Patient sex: F
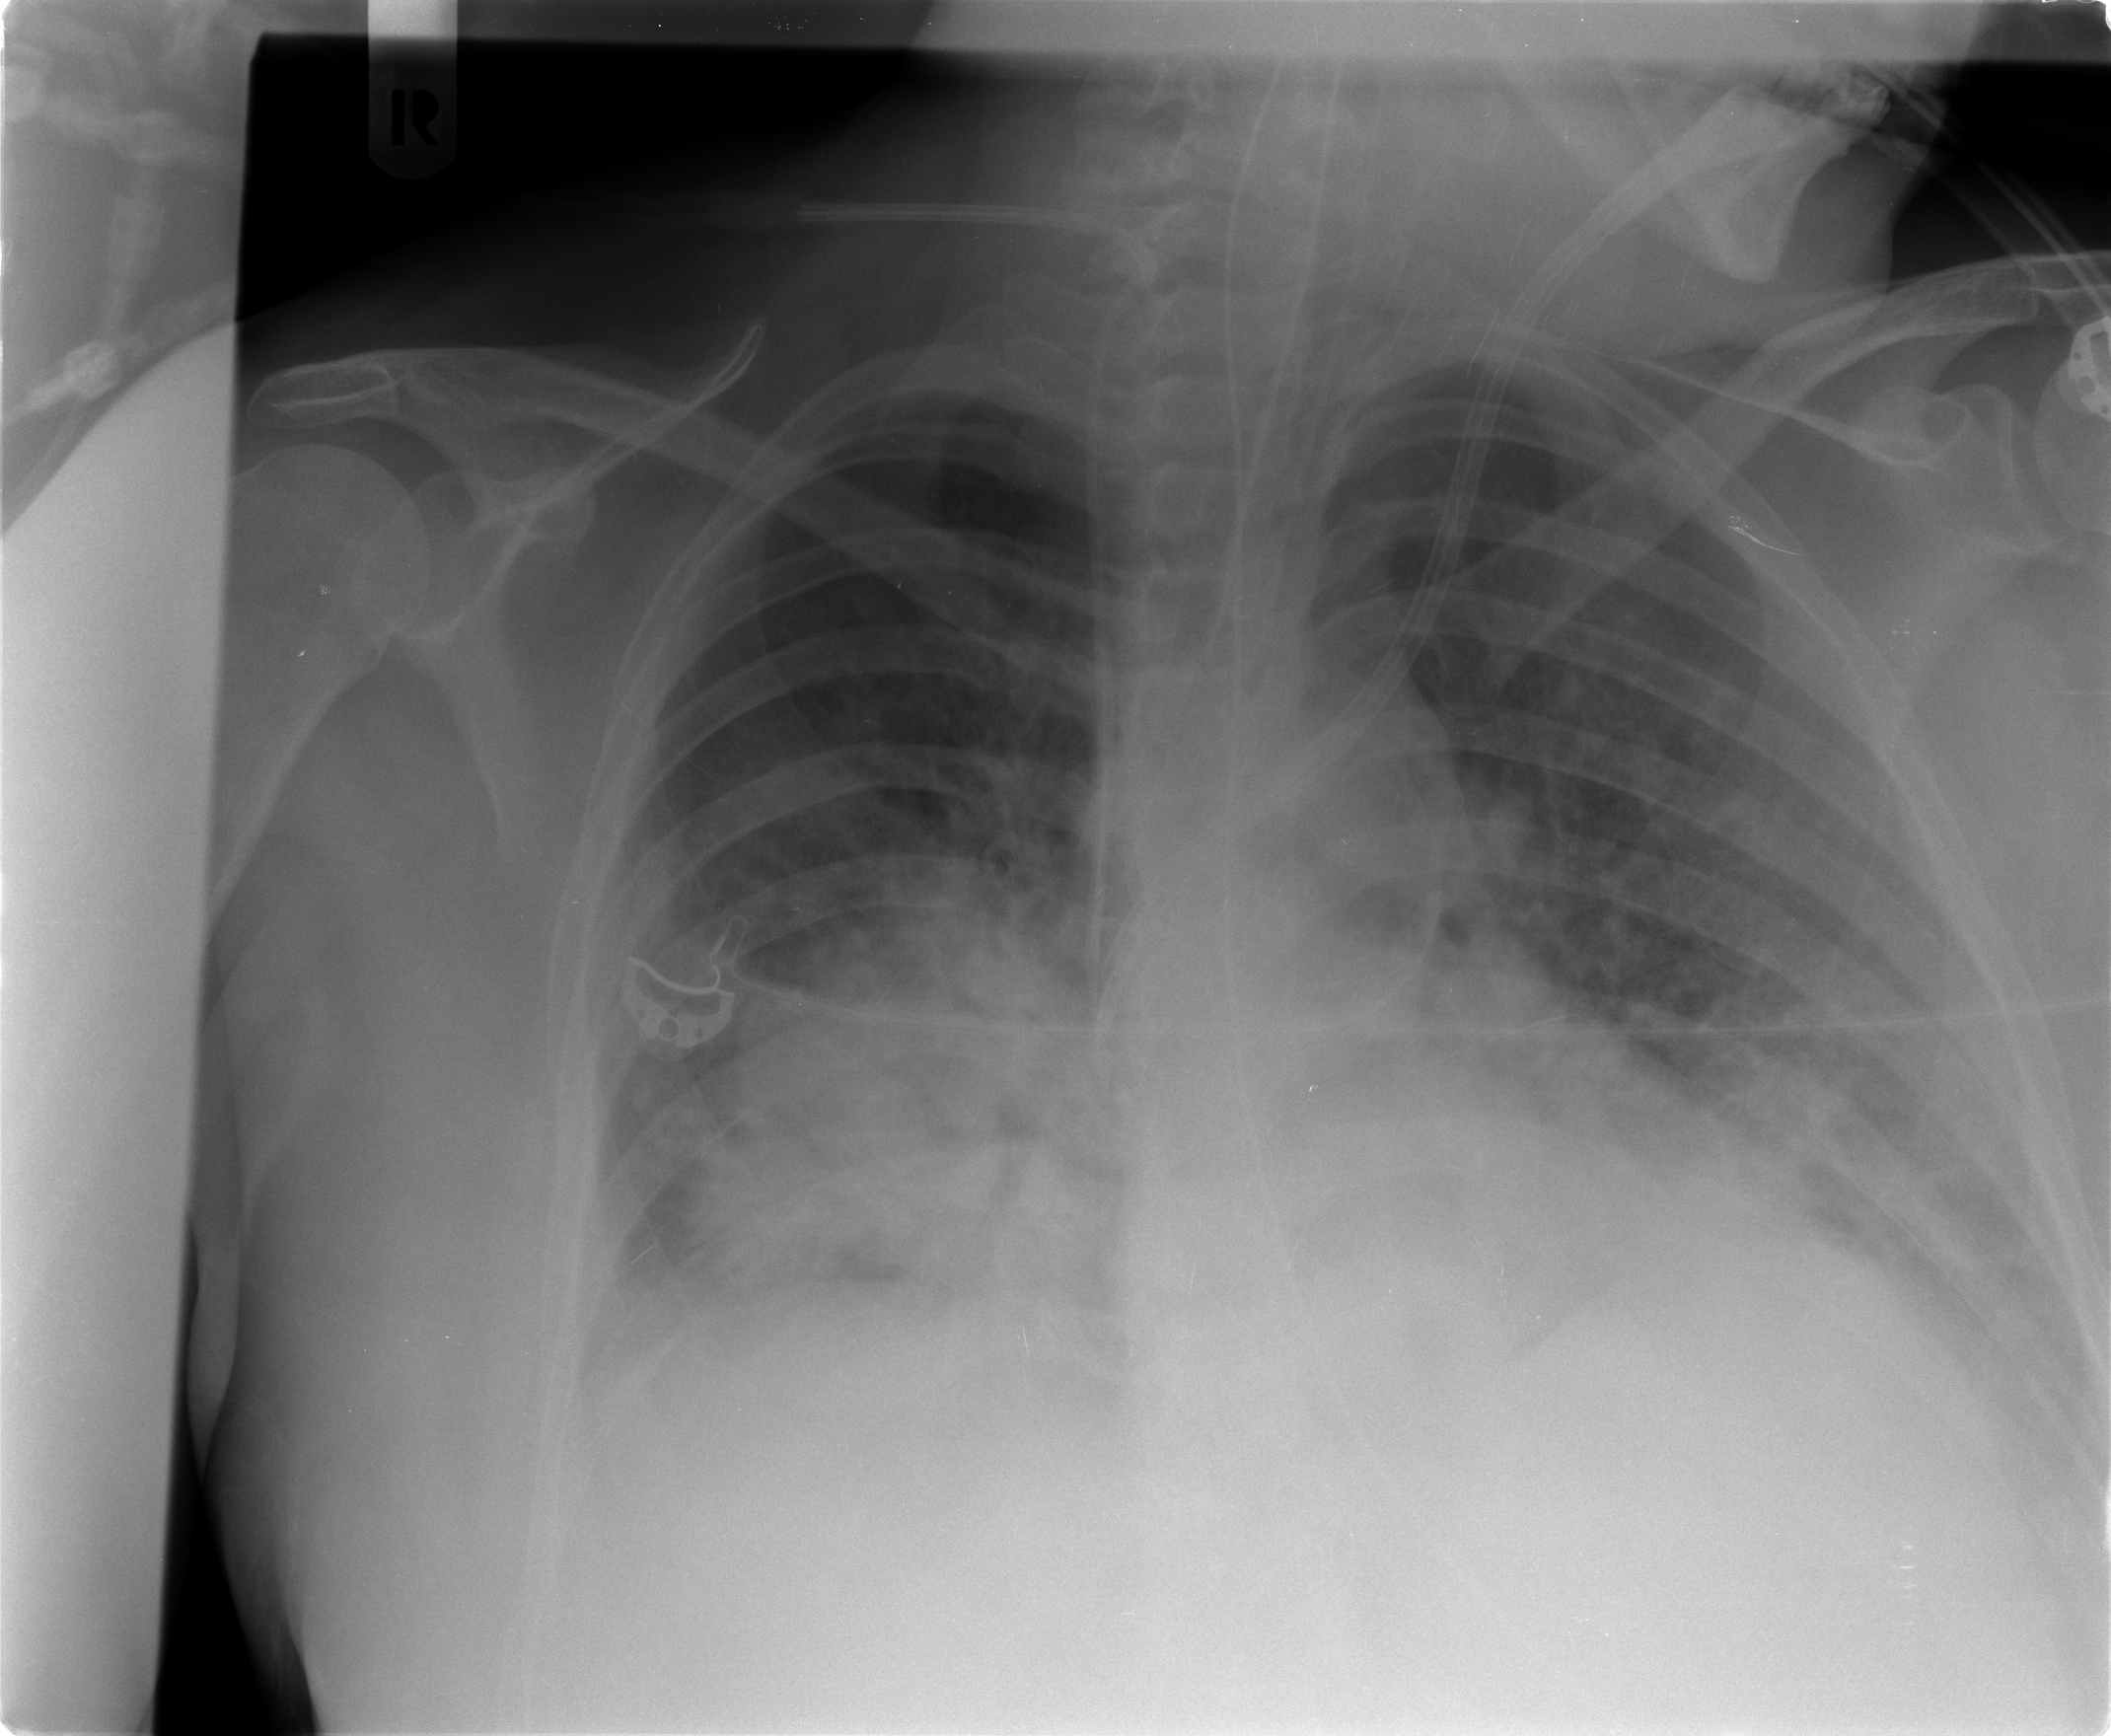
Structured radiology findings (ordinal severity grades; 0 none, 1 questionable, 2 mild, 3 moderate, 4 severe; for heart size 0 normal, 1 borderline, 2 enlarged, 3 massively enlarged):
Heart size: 0
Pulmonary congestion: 2
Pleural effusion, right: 2
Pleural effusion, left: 2
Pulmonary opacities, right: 4
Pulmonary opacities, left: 3
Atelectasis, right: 3
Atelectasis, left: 2